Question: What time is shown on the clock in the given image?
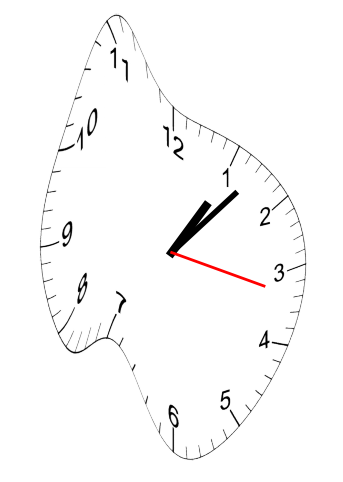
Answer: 01:07:17